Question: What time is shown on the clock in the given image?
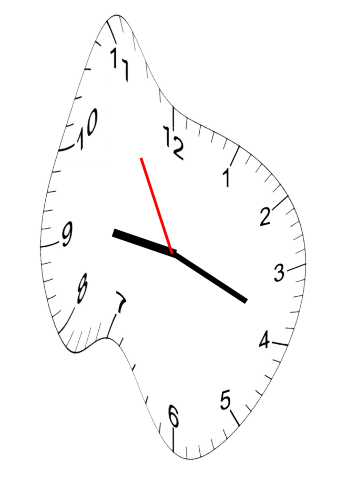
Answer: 09:18:55